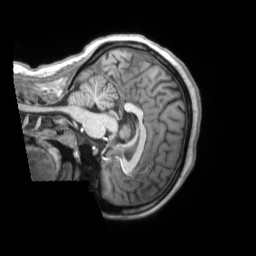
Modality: T1w
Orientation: sagittal
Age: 25
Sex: female
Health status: ill
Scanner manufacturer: siemens
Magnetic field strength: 3 T
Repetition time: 2.2 s
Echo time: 0.00157 s